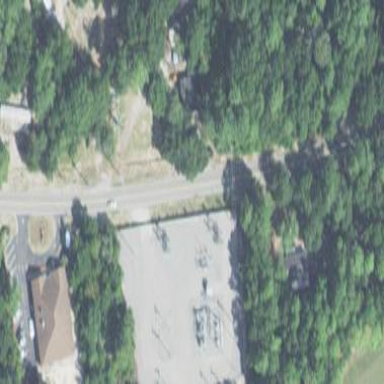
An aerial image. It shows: Distribution power substation secured by fence.